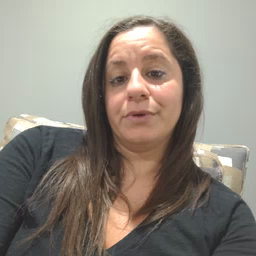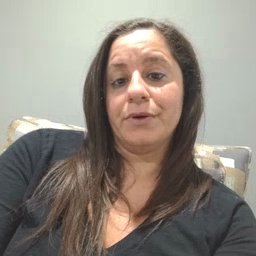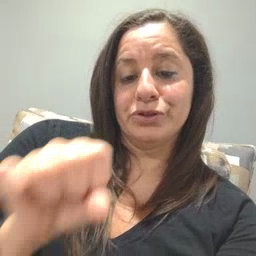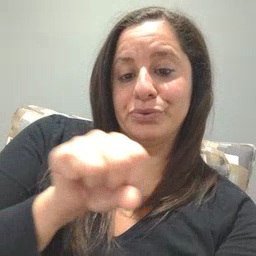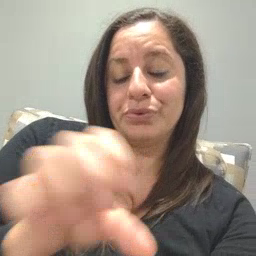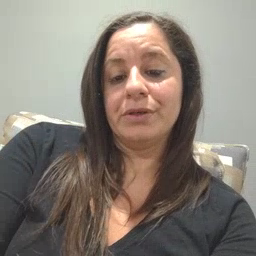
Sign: shoe